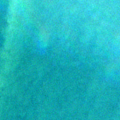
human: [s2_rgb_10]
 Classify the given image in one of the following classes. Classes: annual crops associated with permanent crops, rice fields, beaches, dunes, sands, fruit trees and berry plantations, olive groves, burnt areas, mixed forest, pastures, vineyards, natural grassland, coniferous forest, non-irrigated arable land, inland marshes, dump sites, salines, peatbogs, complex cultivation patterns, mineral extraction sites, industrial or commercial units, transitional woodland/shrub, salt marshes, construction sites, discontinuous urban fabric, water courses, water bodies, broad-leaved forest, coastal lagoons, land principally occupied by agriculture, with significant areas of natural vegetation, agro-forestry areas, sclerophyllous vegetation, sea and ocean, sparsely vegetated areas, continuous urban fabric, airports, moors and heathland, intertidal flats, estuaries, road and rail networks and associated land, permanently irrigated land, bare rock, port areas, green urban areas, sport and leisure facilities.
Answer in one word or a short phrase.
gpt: sea and ocean